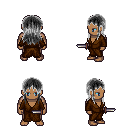
a pixel art fantasy rpg character, male body template, human, dark skin, brown robe, gold greaves, gray unkempt hairstyle, dagger, four views (front, back, left, right), 2x2 character sprite sheet, small pixel art, hard edges, no anti-aliasing